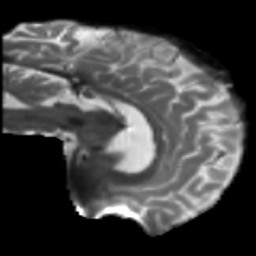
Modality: T2w
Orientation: sagittal
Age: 43
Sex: male
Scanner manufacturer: siemens
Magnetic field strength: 3 T
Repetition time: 5.25 s
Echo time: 0.08 s